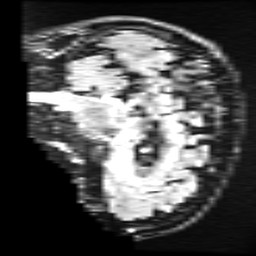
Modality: FLAIR
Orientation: sagittal
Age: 32
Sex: male
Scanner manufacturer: ge
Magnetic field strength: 3 T
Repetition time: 11 s
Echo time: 0.1497 s